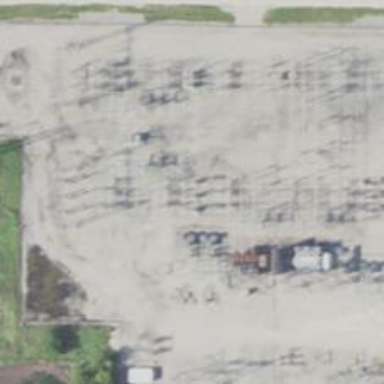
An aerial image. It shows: Switch used for power control.